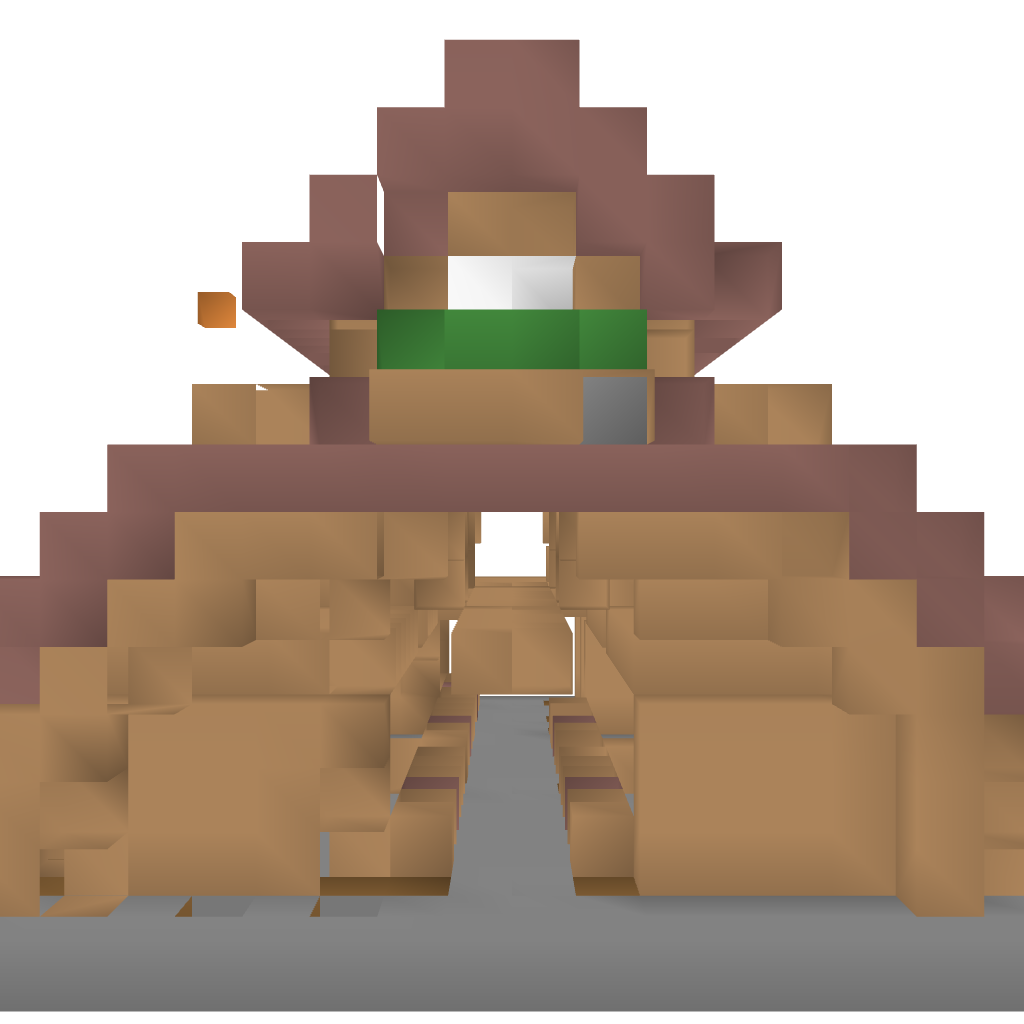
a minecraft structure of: Medium Barn bad low quality